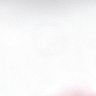
Metastatic tissue present: no